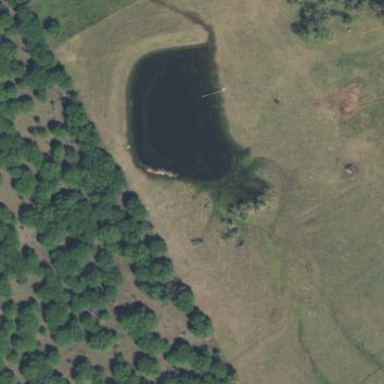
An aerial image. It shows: Serene pond surrounded by nature.